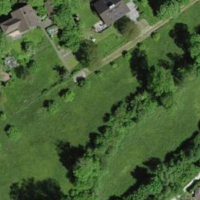
EUNIS habitat code: 52
Species observed at this site:
Corylus avellana